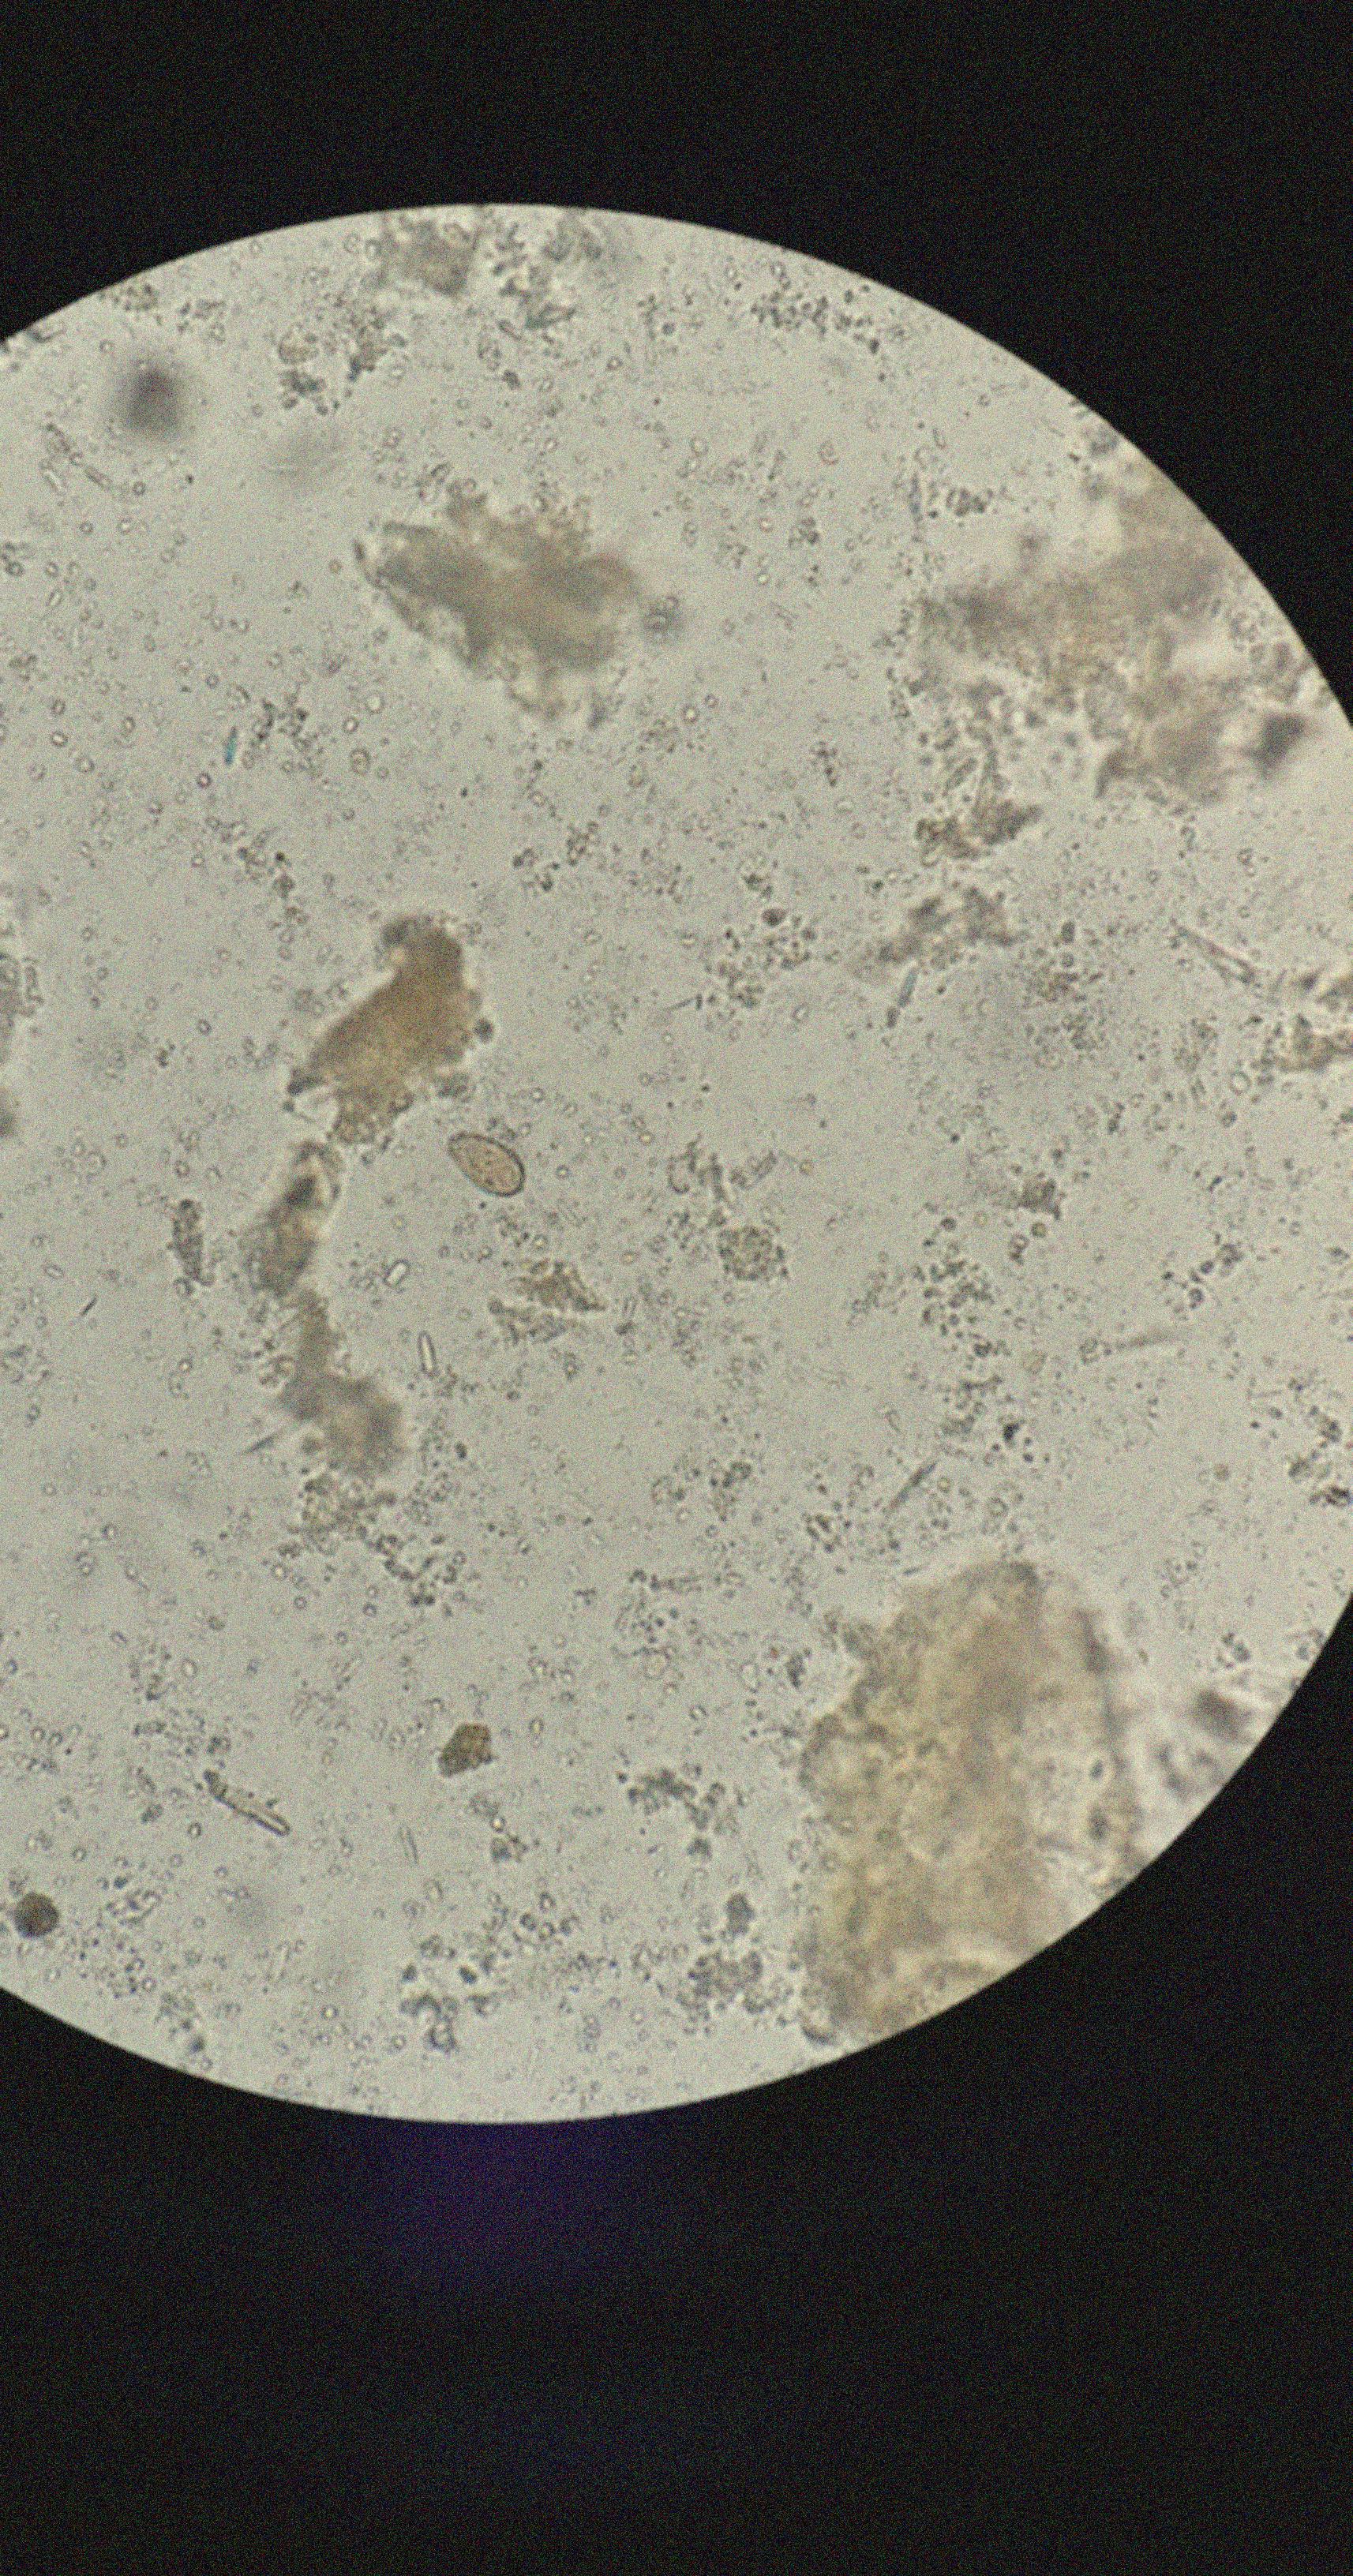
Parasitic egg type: Opisthorchis viverrine